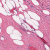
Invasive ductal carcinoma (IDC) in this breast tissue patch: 0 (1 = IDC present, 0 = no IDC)